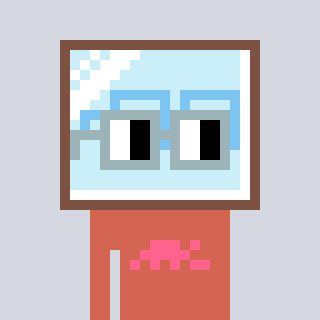
a pixel art character with square dark gray glasses, a mirror-shaped head and a peachy-colored body on a cool background